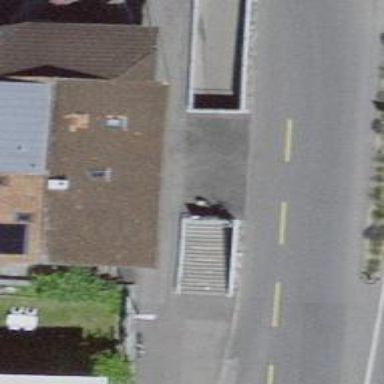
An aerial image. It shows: Footway passing through tunnel.